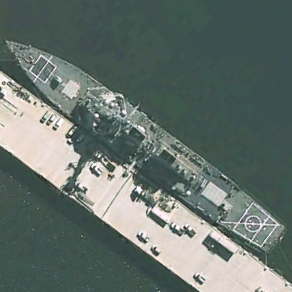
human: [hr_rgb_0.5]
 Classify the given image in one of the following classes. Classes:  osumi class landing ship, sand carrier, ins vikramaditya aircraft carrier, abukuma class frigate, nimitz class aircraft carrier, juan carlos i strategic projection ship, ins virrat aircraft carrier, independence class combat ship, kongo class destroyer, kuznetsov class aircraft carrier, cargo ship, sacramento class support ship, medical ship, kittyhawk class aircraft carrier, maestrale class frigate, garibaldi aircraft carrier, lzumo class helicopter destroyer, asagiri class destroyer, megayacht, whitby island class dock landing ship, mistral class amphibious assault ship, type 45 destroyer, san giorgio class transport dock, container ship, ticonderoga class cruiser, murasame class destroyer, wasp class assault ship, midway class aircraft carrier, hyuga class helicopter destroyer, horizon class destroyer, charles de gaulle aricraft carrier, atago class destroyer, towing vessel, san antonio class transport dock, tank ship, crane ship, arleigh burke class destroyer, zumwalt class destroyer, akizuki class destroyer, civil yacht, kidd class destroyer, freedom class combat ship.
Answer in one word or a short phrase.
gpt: Arleigh Burke class destroyer